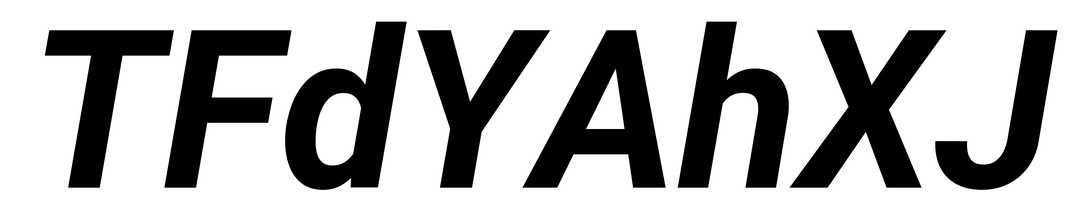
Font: Roboto-Italic_Bold_Italic